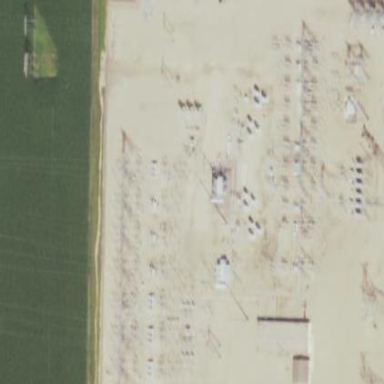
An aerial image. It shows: Power substation with transmission level designation. It is enclosed by fence.